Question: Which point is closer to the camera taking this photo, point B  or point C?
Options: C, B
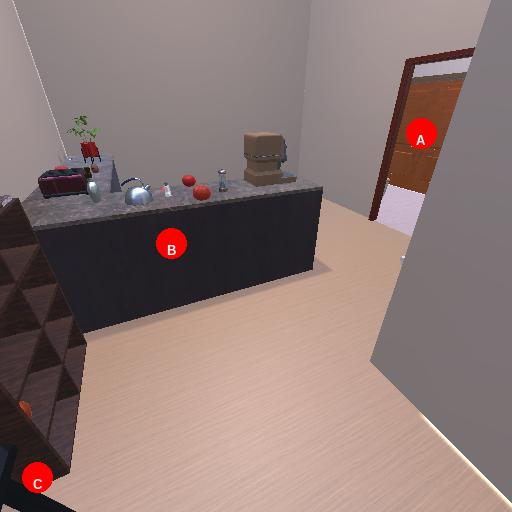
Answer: C